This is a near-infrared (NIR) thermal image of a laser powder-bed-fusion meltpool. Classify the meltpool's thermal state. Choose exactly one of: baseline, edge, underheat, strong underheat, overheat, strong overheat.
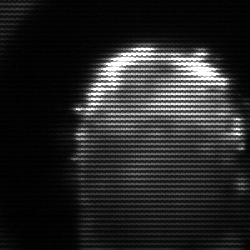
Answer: baseline